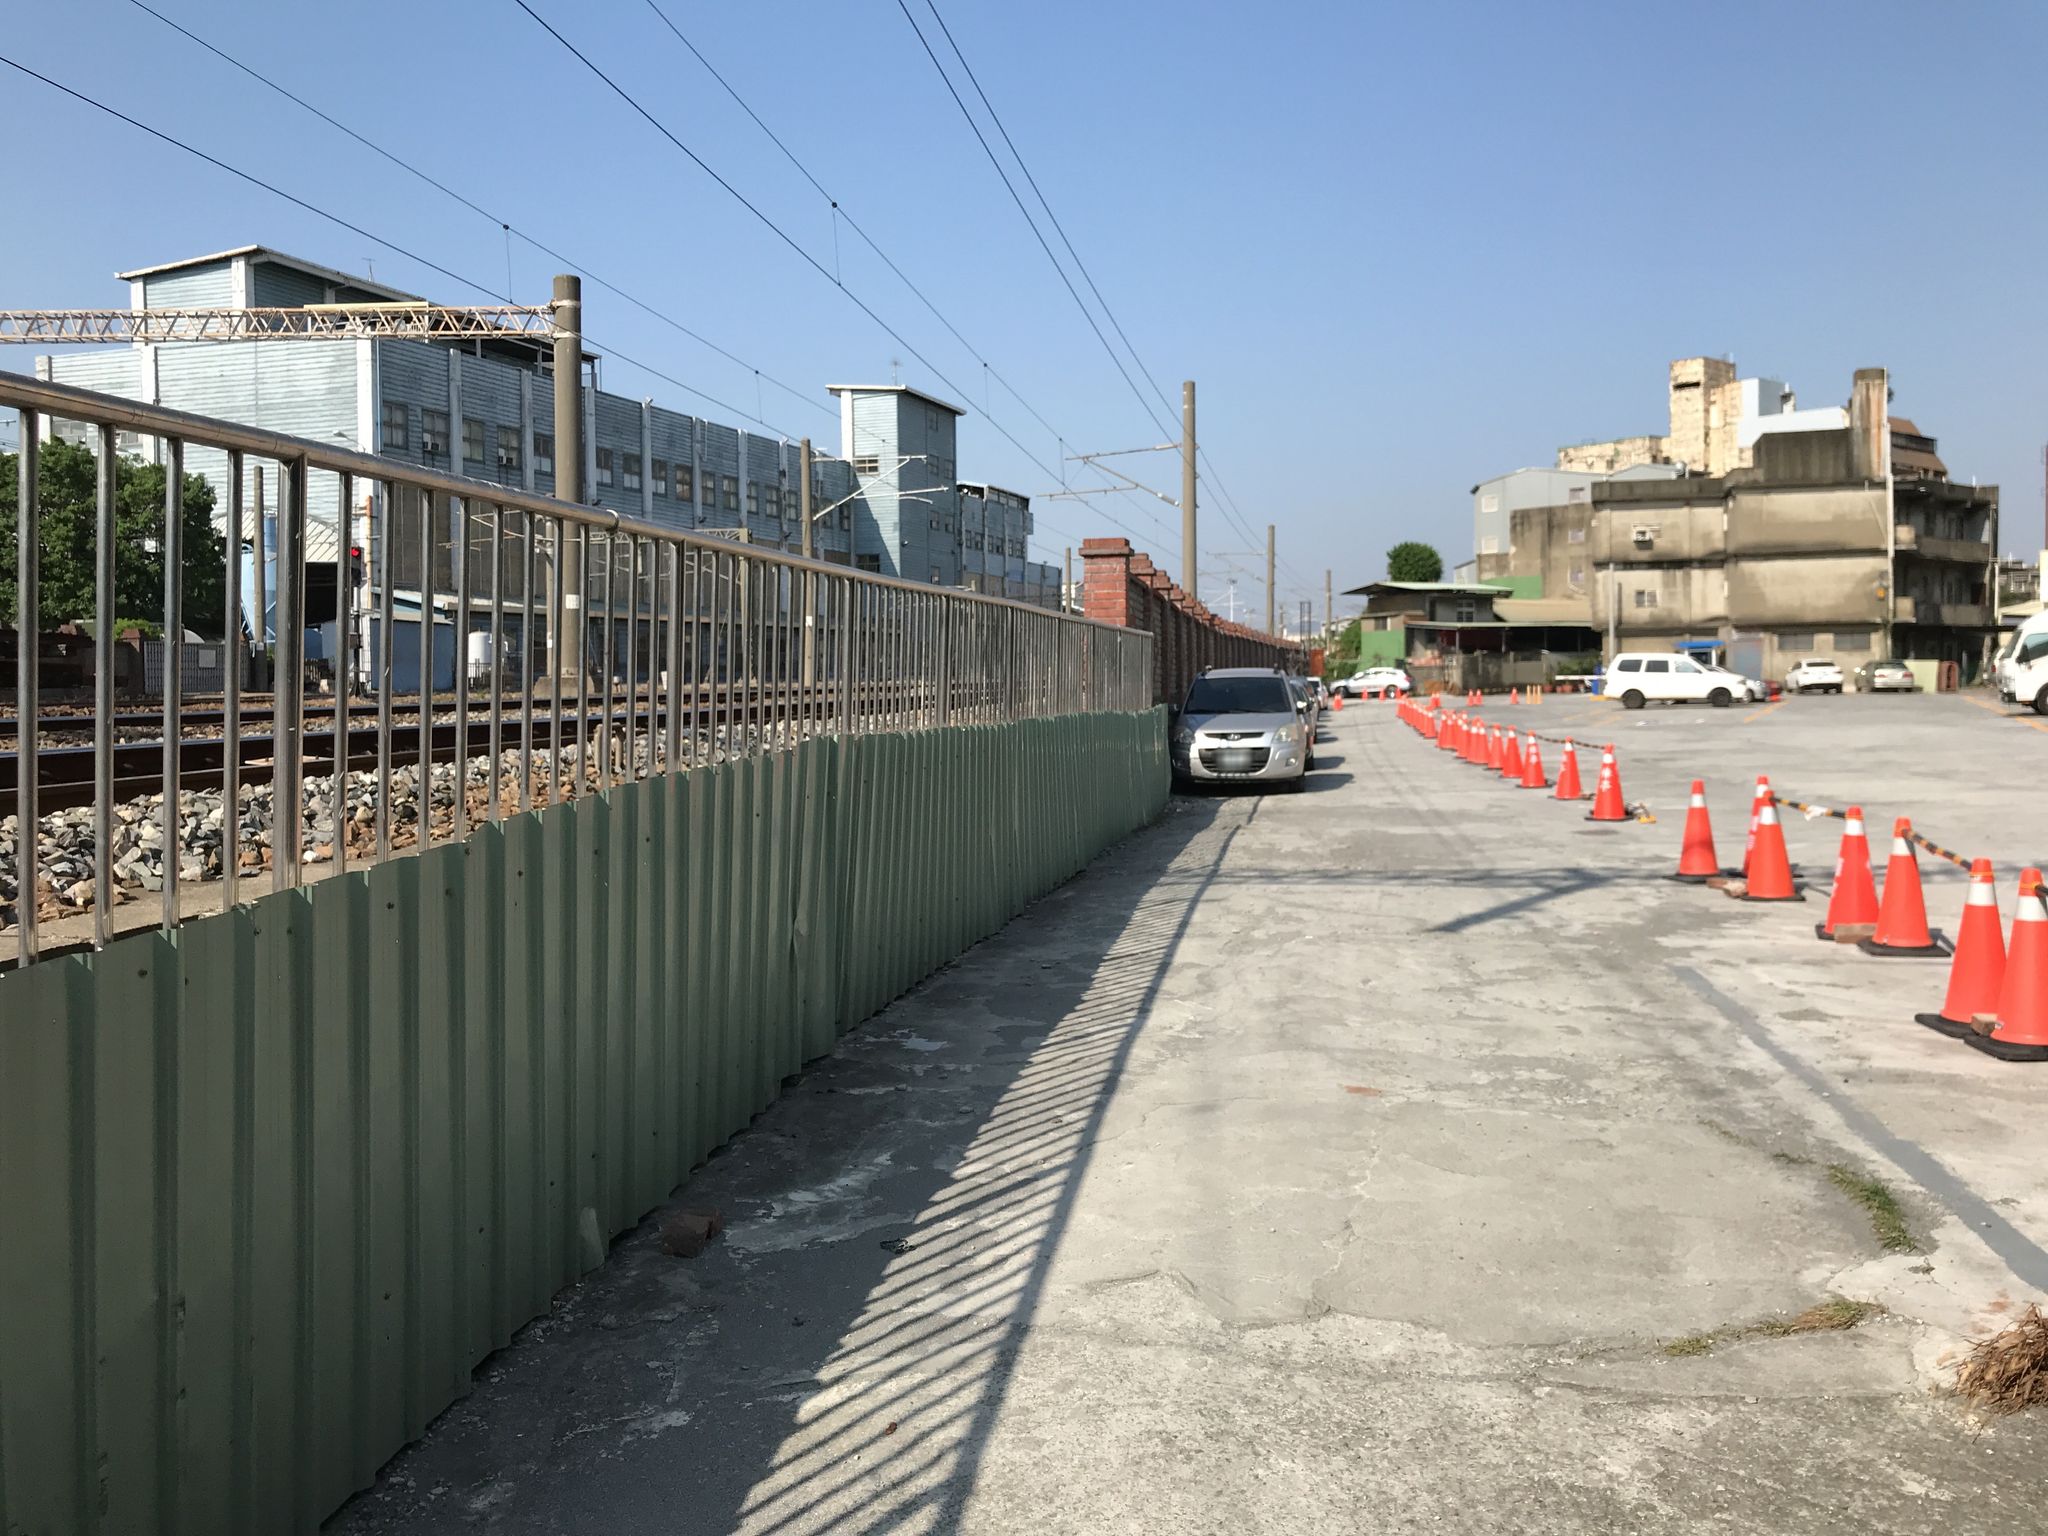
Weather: snowy
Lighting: day
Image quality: good
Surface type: walking surface
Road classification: unclassified, residential
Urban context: urban centre
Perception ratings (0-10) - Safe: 0.92, Lively: 1.24, Beautiful: 1.38, Boring: 2.76, Depressing: 4.4, Wealthy: 0.76